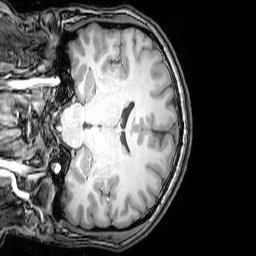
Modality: T1w
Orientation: coronal
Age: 24
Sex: male
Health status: healthy
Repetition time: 0.081 s
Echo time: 0.037 s